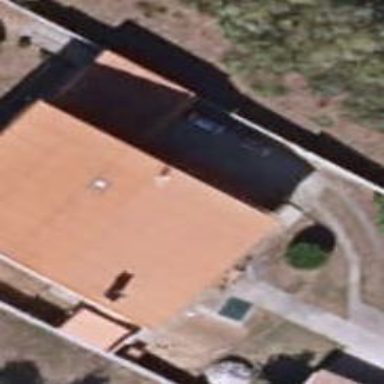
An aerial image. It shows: Simple and straightforward house.